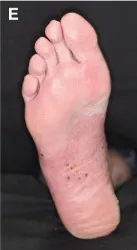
After 5 weeks of apremilast treatment. With partial remission and reduced inflammation.
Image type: medical_photograph (skin_photograph)